一年级 · 组合数学
一连.

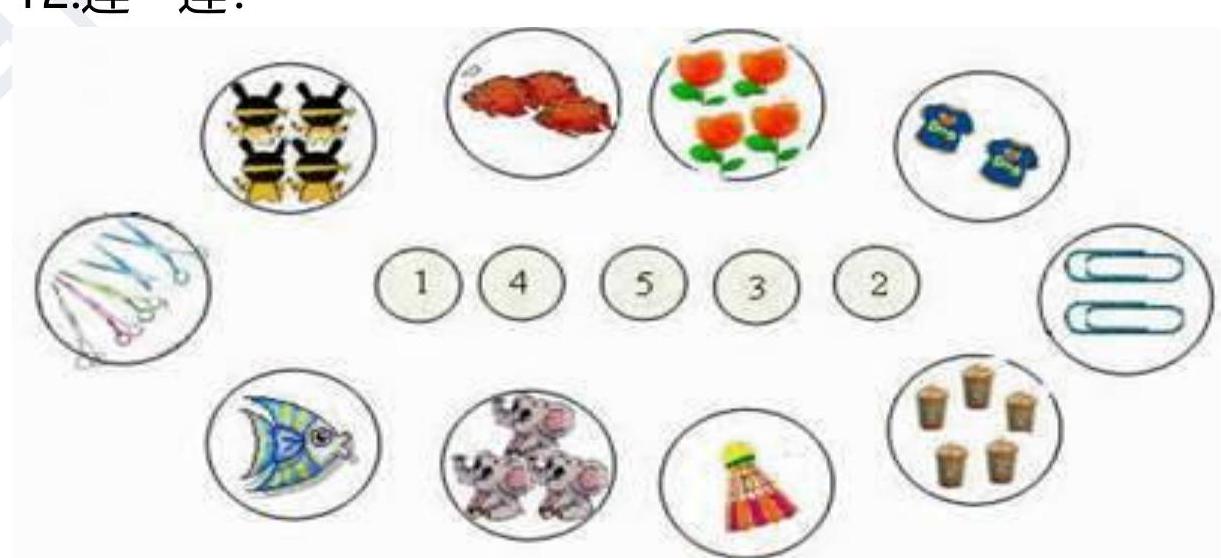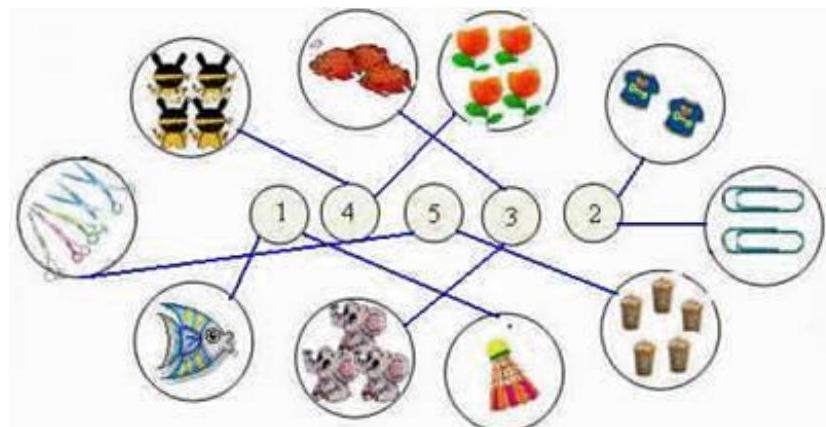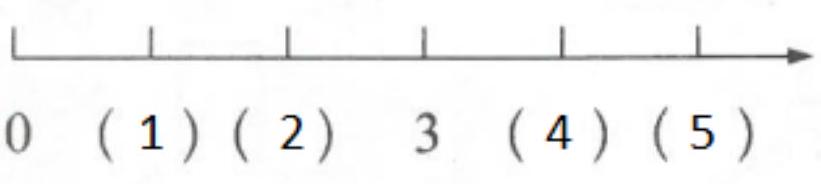
答案: 解解: 如图所示: